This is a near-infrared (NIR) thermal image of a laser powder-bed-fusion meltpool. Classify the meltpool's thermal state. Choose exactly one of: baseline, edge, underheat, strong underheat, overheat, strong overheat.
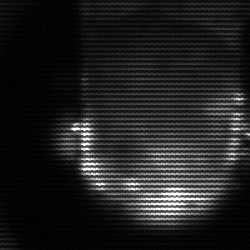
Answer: baseline